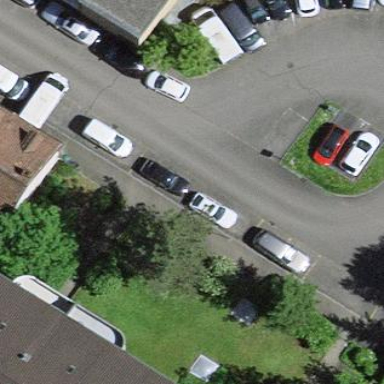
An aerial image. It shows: Street side parking area.